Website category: university
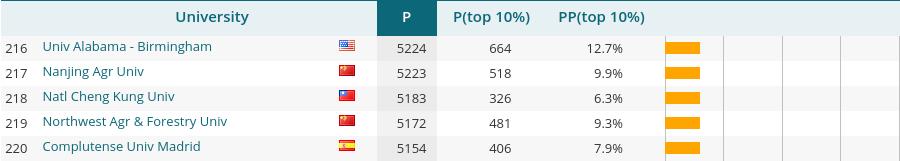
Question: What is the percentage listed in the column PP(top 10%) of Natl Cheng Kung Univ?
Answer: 6.3%

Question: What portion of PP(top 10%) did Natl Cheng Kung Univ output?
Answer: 6.3%

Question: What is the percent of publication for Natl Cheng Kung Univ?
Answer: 6.3%

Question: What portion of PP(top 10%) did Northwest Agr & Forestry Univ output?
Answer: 9.3%

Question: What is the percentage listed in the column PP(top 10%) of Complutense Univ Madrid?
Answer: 7.9%

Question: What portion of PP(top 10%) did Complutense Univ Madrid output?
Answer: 7.9%

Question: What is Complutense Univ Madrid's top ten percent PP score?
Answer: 7.9%

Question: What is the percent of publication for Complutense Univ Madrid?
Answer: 7.9%

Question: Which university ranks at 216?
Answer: Univ Alabama - Birmingham

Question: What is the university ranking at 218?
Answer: Natl Cheng Kung Univ

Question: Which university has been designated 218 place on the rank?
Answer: Natl Cheng Kung Univ

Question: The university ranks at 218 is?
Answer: Natl Cheng Kung Univ

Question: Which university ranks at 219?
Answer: Northwest Agr & Forestry Univ

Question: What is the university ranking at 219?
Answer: Northwest Agr & Forestry Univ

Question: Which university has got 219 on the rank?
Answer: Northwest Agr & Forestry Univ

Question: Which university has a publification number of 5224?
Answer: Univ Alabama - Birmingham

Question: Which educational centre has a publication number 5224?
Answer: Univ Alabama - Birmingham

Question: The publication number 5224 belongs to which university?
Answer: Univ Alabama - Birmingham

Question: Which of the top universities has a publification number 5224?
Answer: Univ Alabama - Birmingham

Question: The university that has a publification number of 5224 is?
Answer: Univ Alabama - Birmingham

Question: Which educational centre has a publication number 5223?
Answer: Nanjing Agr Univ

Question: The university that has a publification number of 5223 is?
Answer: Nanjing Agr Univ

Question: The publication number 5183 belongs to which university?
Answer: Natl Cheng Kung Univ

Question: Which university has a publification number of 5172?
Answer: Northwest Agr & Forestry Univ

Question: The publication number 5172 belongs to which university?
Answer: Northwest Agr & Forestry Univ

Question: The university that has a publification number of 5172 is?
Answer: Northwest Agr & Forestry Univ

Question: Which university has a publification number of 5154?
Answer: Complutense Univ Madrid

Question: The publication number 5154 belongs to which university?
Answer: Complutense Univ Madrid

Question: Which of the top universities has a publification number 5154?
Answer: Complutense Univ Madrid

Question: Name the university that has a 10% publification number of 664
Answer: Univ Alabama - Birmingham

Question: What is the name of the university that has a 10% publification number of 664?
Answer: Univ Alabama - Birmingham

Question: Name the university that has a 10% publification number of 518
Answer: Nanjing Agr Univ

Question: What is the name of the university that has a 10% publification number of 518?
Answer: Nanjing Agr Univ

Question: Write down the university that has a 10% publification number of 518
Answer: Nanjing Agr Univ

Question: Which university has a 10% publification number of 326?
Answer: Natl Cheng Kung Univ

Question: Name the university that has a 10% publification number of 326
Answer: Natl Cheng Kung Univ

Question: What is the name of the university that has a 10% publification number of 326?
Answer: Natl Cheng Kung Univ

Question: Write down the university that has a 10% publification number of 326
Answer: Natl Cheng Kung Univ

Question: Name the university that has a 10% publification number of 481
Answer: Northwest Agr & Forestry Univ

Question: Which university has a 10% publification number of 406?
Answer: Complutense Univ Madrid

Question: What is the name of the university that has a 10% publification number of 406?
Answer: Complutense Univ Madrid

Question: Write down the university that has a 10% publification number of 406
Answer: Complutense Univ Madrid